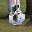
Label: 6